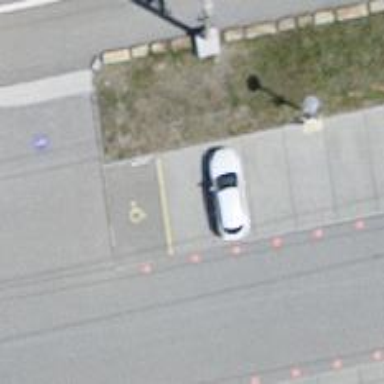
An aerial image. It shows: Asphalt road leading to bus stop. The bus stop has platform and shelter.